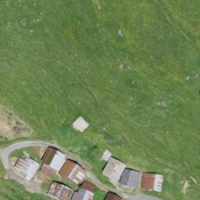
EUNIS habitat code: 23
Species observed at this site:
Prunella vulgaris